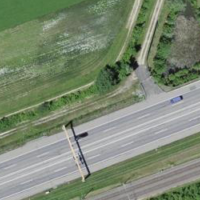
EUNIS habitat code: 57
Species observed at this site:
Corylus avellana
Fagus sylvatica
Chorthippus brunneus
Acer pseudoplatanus
Pieris rapae
Polyommatus icarus
Gomphocerippus rufus
Chorthippus biguttulus